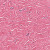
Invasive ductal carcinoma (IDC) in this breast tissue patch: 0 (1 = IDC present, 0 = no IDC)